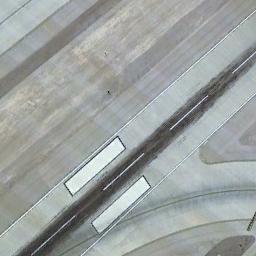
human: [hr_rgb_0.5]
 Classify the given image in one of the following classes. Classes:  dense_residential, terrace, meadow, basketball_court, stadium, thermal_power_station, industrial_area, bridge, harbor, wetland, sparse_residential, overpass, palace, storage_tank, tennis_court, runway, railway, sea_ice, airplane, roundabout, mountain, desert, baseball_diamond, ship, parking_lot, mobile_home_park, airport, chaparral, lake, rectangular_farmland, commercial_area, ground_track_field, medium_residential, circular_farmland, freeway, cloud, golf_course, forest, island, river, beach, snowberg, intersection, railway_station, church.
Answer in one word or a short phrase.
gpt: runway